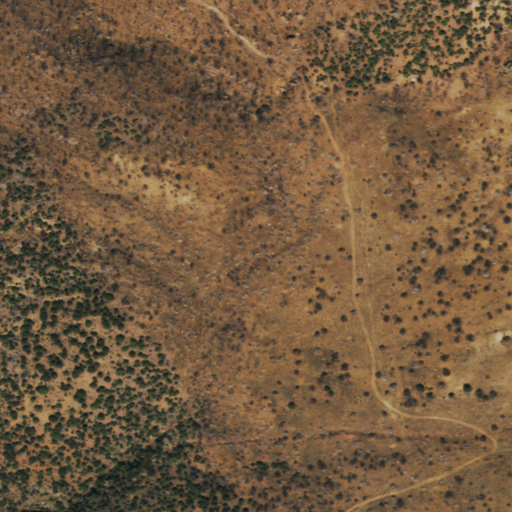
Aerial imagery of valley in Colorado named Green Canyon containing grassland, evergreen forest, and shrub